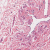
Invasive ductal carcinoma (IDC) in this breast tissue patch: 0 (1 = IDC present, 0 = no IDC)